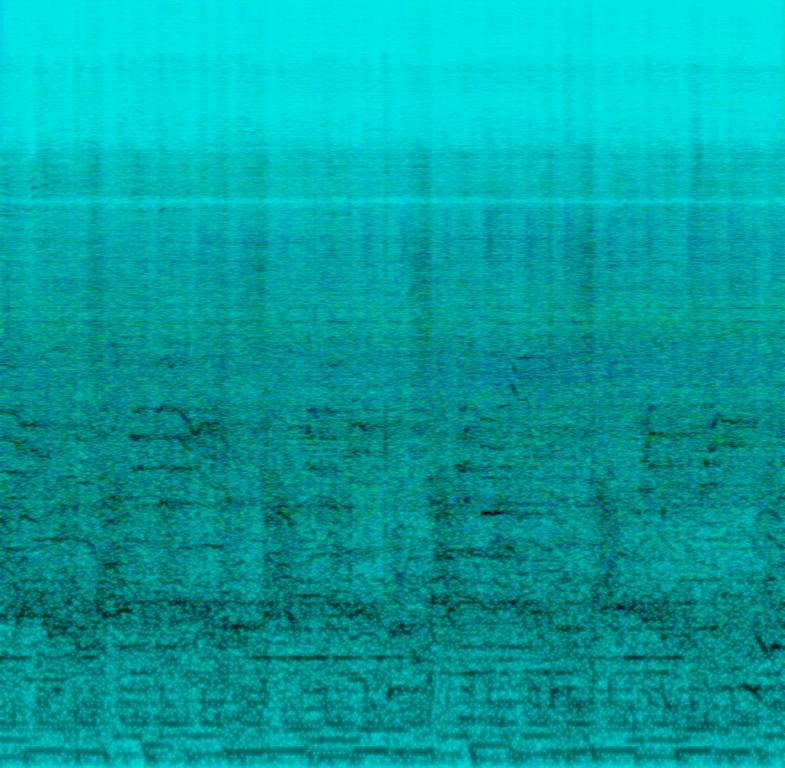
This rock and roll song features a male voice singing the main melody. This is accompanied by percussion playing a fast tempo beat. Guitars play chords. The bass plays the root notes of the chords. The vocal melody follows a gospel style call and response theme. The main voice sings one line and the crowd responds by singing another line. The tempo of this song is fast. This is a low quality audio and other instruments cannot be identified.